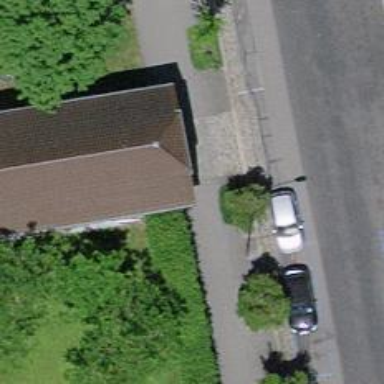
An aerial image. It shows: Sidewalk made of sett.